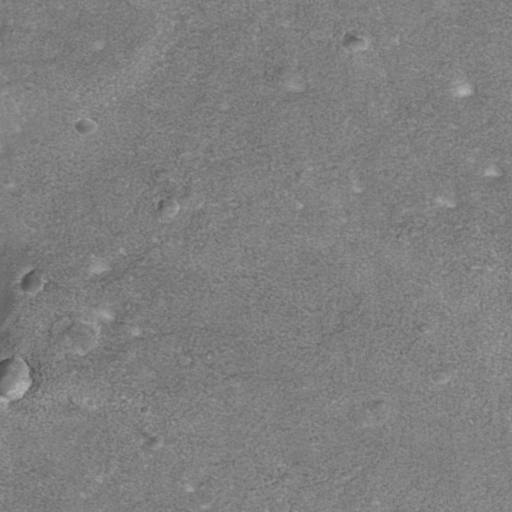
Objects detected: cone